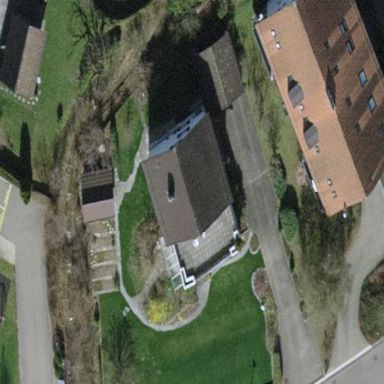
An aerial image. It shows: Detached building with gabled tile roof.